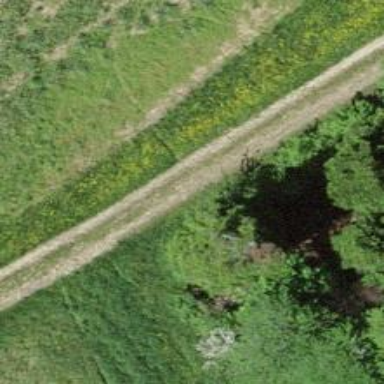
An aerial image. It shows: Gravel track with grade4 tracktype.